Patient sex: F
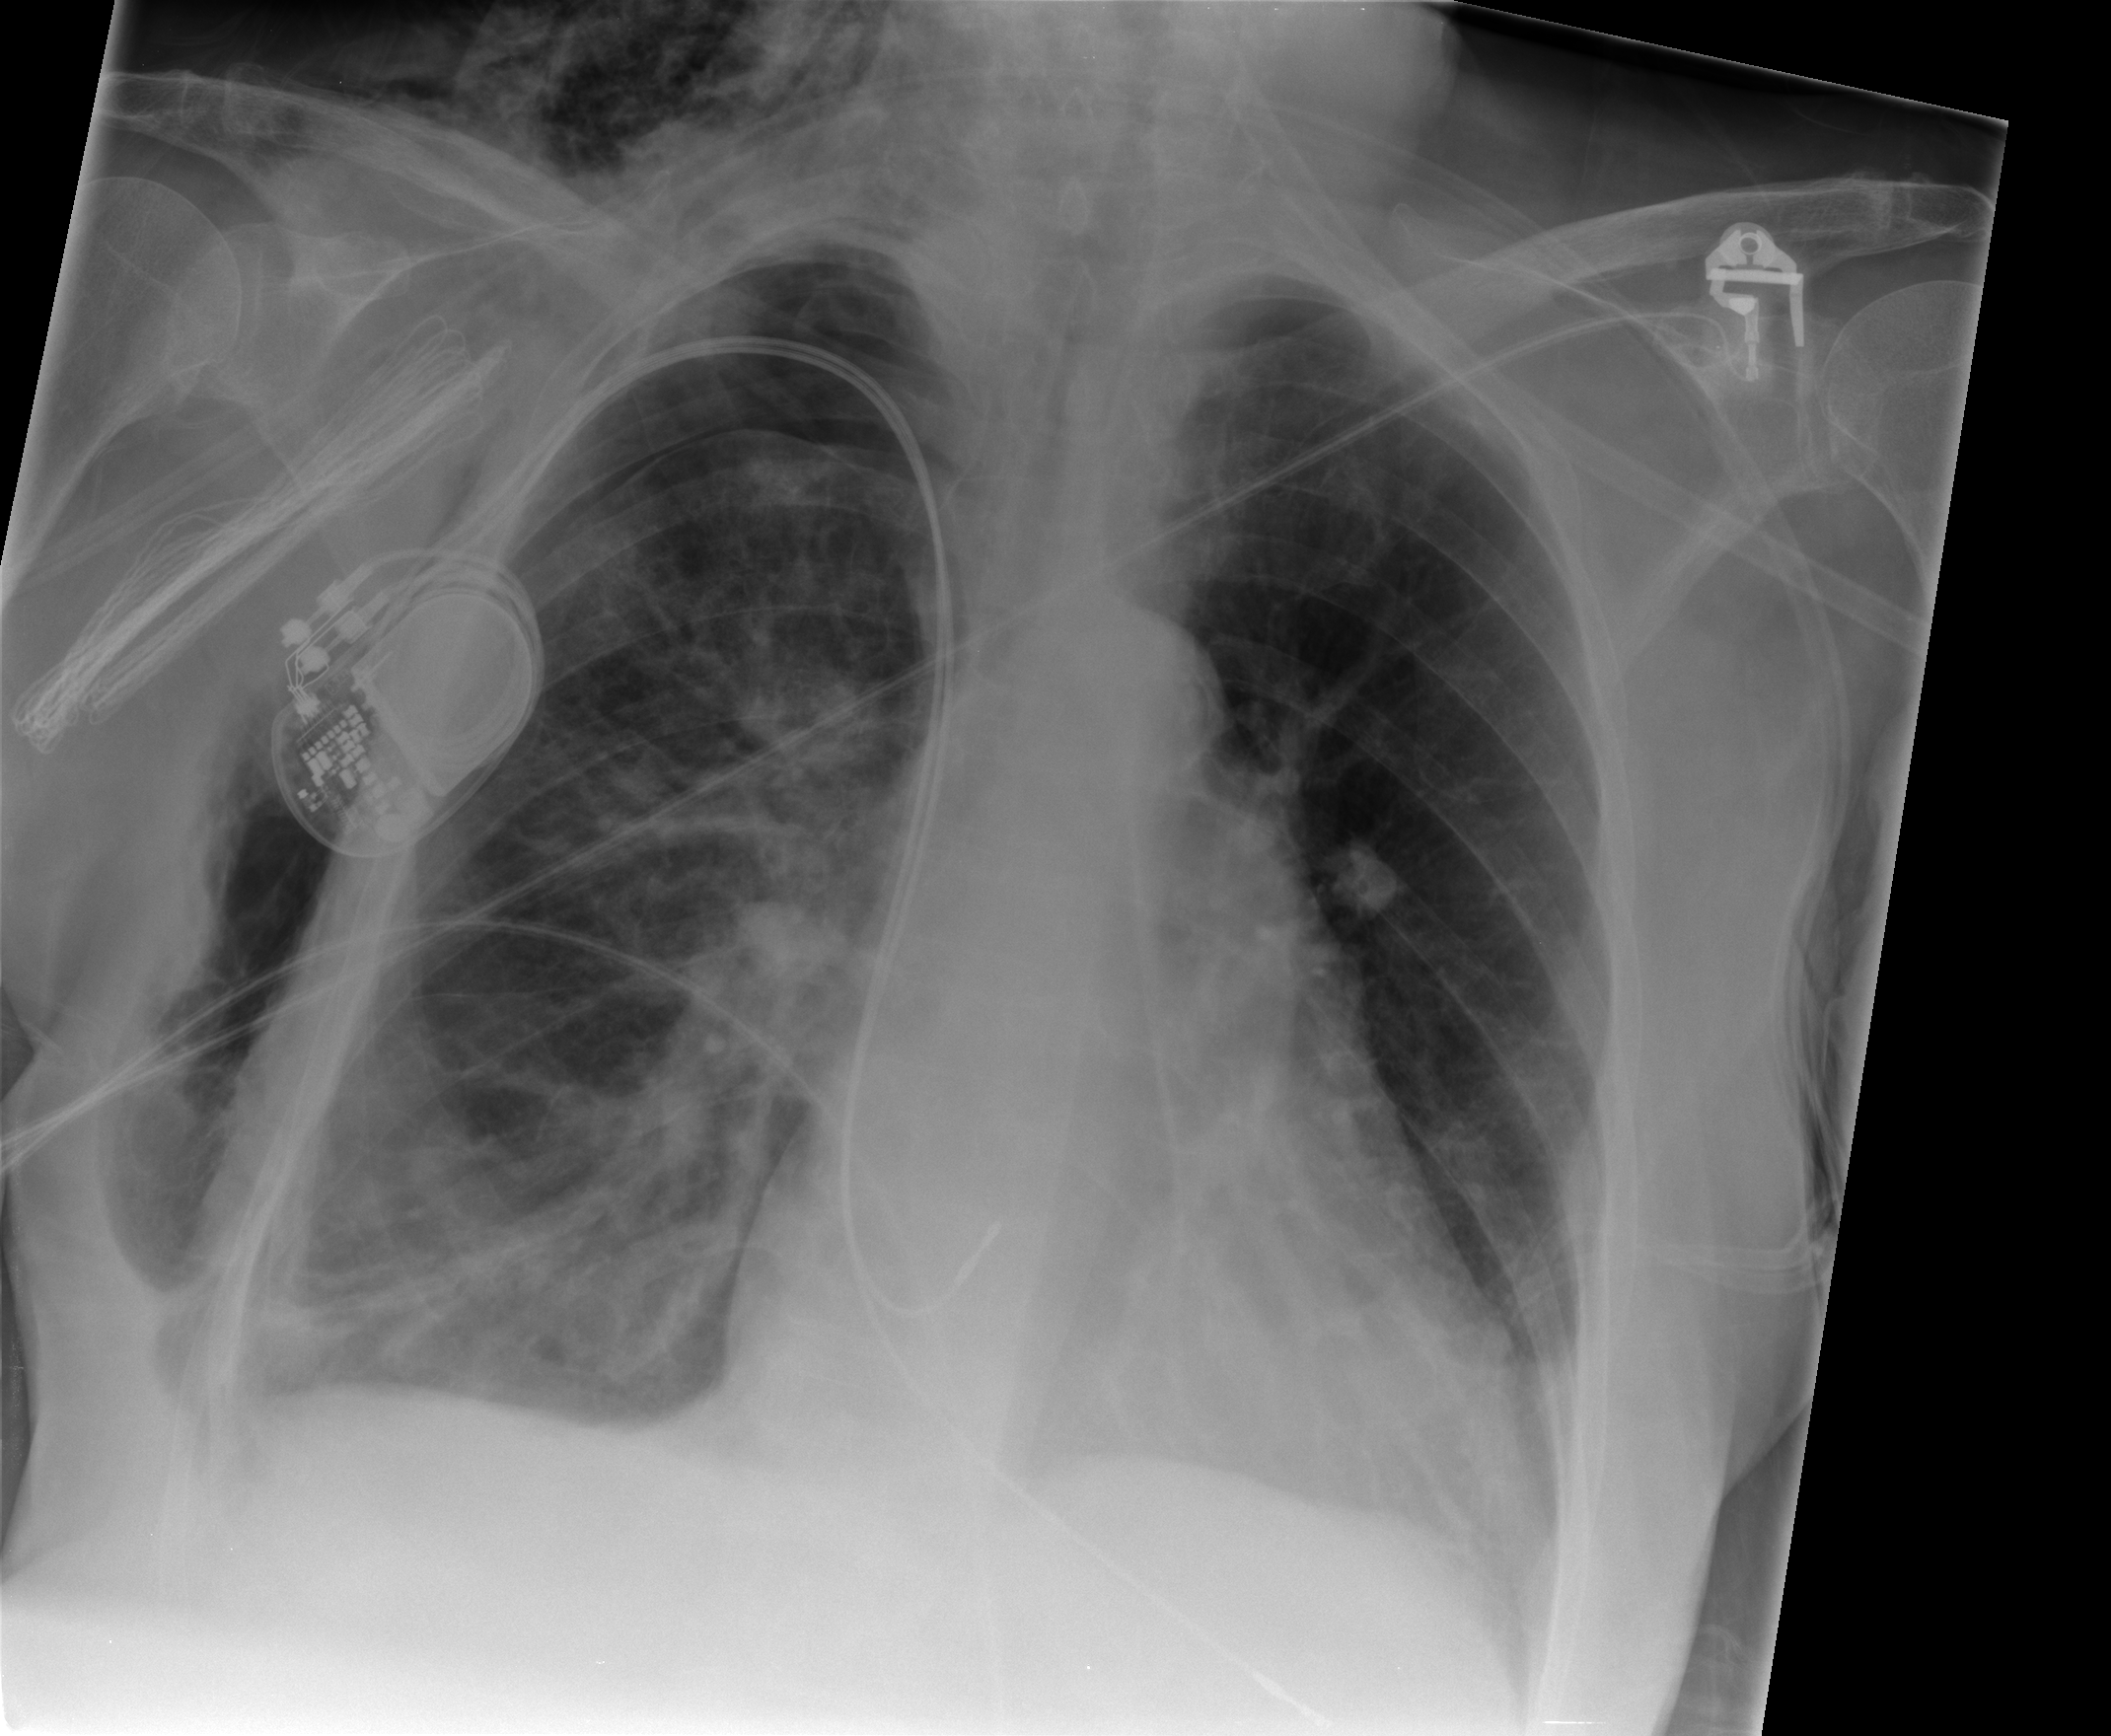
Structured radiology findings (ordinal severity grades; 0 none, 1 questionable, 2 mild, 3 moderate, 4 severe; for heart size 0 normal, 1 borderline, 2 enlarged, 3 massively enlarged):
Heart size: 2
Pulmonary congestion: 0
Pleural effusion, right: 1
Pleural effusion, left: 0
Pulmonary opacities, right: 0
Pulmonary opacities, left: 0
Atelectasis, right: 3
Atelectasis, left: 2